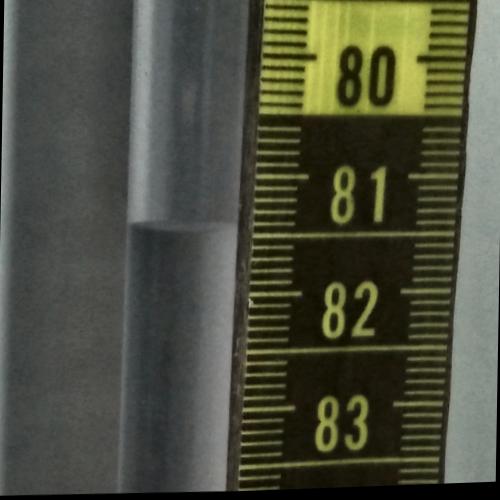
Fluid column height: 81.4 cm